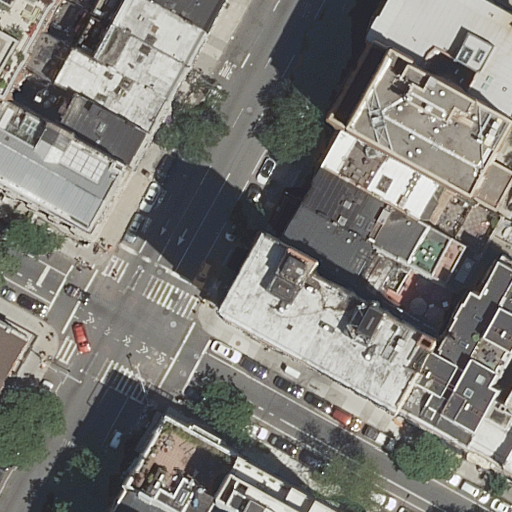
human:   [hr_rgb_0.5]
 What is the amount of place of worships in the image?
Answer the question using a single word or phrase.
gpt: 1

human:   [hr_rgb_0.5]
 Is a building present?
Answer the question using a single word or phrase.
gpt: yes

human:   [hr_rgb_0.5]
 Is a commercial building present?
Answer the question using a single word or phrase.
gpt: yes

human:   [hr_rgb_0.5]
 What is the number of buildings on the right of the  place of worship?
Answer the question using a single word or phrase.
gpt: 17

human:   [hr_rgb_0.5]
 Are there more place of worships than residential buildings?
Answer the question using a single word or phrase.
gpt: no

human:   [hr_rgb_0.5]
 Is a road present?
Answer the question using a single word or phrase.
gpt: yes

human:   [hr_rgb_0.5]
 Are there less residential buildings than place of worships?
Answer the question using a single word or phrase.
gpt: no

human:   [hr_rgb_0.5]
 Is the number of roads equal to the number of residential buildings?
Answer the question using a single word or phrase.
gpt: no

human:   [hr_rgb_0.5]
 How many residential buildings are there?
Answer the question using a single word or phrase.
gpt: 18

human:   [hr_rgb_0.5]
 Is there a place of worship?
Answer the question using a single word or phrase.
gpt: yes

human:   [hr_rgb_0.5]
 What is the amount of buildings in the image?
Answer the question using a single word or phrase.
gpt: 20

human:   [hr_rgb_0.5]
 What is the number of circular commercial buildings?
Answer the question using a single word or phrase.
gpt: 0

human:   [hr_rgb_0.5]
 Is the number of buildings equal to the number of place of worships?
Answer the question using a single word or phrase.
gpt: no

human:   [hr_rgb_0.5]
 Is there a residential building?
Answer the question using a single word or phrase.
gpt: yes

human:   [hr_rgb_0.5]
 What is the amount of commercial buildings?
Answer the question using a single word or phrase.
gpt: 1

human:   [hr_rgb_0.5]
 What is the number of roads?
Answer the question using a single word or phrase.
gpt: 2

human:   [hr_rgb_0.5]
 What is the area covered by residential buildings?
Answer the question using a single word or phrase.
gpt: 3421m2

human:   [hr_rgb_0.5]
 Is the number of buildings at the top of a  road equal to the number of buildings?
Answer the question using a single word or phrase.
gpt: no

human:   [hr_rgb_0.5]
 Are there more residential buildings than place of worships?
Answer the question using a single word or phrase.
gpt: yes

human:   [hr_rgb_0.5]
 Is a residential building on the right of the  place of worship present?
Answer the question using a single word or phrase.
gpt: yes

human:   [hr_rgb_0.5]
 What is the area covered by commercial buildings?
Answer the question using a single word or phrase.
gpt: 388m2

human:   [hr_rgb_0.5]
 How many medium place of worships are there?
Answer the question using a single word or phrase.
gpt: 0

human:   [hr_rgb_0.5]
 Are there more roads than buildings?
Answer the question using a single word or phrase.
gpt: no

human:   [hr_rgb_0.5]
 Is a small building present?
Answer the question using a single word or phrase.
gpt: yes

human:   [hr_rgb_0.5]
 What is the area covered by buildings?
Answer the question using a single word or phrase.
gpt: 3850m2

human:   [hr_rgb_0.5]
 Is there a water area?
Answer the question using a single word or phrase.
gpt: no

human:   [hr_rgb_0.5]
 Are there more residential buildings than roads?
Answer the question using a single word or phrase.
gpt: yes

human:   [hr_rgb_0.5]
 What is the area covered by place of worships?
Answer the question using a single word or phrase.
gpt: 40m2

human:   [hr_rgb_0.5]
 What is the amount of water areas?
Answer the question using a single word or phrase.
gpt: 0

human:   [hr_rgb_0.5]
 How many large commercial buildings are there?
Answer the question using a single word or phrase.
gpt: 0

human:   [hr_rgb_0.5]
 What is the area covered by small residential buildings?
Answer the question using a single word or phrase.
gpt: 228m2

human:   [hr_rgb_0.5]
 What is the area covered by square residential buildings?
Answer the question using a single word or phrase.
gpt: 0m2

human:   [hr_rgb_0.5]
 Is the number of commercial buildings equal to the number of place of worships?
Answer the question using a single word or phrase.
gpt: yes

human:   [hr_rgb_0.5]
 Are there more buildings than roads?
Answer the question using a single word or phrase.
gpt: yes

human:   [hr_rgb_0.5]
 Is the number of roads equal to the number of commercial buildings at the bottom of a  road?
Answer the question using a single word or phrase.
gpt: no

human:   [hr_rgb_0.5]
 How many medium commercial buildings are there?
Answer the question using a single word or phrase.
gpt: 1

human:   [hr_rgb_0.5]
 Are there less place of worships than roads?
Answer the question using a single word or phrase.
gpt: yes

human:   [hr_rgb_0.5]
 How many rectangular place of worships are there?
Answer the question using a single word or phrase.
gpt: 1

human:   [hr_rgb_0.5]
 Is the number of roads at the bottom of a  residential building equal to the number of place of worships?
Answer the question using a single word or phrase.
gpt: no

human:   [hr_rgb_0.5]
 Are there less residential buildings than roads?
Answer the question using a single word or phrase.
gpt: no

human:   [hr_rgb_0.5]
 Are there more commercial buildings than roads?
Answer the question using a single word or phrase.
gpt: no

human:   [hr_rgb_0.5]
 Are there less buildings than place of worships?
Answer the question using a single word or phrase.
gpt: no

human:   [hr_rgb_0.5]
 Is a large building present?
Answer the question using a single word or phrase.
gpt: yes

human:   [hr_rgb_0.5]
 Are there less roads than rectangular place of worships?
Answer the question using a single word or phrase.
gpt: no

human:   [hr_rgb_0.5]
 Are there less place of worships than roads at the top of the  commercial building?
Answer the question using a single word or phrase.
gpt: no

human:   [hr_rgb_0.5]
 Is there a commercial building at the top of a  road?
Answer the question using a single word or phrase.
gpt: yes

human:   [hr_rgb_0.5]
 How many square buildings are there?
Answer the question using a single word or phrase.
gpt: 0

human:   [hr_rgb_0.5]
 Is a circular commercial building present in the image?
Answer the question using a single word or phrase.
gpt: no

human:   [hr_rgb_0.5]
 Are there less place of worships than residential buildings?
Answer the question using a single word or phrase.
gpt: yes

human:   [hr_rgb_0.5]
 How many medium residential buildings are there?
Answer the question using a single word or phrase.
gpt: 11

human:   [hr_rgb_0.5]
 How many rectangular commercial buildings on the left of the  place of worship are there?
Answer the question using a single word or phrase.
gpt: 0

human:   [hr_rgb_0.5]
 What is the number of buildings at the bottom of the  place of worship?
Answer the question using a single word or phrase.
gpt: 3

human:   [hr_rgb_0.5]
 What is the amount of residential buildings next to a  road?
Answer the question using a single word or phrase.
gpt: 18

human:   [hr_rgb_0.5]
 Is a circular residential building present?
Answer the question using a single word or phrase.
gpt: no

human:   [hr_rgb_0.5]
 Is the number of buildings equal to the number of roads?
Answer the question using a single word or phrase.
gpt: no

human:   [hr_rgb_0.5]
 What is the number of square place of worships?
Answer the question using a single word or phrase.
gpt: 0

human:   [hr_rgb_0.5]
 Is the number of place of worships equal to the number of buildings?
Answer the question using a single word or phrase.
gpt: no

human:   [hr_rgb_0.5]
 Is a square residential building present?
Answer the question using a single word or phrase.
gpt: no

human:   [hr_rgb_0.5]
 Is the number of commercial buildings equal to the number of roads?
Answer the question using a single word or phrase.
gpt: no

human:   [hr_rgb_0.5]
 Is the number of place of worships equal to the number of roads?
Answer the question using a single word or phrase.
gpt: no

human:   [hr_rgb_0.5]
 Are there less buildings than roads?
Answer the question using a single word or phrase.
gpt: no

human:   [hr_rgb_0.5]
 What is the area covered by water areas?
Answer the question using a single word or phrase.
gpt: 0m2

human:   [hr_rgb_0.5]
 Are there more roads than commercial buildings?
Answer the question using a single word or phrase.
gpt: yes

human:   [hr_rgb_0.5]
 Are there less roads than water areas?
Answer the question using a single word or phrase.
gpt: no